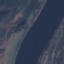
Land use / land cover class: River